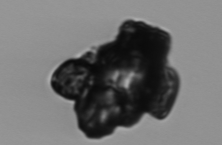
Label: Delphineis